Field crop: maize
Growth stage: 2
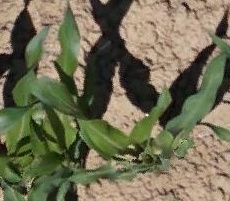
Species: maize